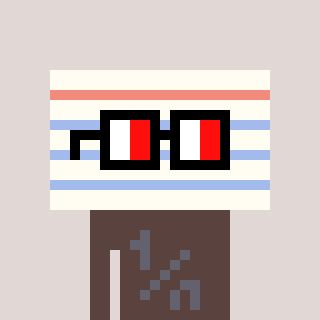
a pixel art character with square glasses with black frames and red eyes, a empty notebook page-shaped head and a darkbrown-colored body on a warm background